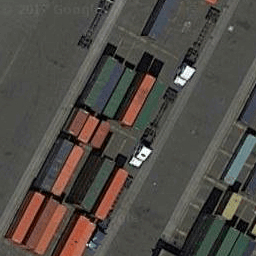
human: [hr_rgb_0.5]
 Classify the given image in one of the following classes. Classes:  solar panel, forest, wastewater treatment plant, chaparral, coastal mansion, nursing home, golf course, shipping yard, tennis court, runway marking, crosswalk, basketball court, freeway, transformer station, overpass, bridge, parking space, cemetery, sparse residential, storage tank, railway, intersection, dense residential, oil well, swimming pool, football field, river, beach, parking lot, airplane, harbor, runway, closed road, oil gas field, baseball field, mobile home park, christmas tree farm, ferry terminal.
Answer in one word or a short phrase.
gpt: shipping yard